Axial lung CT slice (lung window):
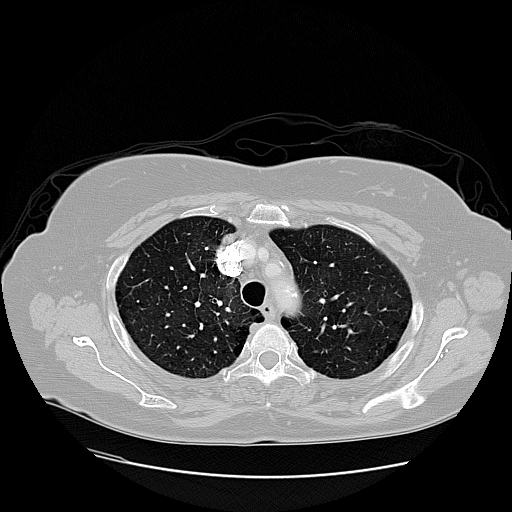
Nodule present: no